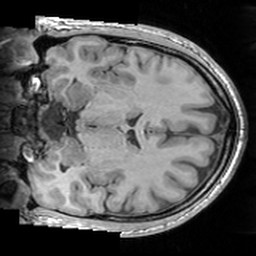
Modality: T1w
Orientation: coronal
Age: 30
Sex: male
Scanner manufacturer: siemens
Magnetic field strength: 3 T
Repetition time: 1.63 s
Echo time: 0.00311 s